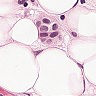
Metastatic tissue present: yes